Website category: auto
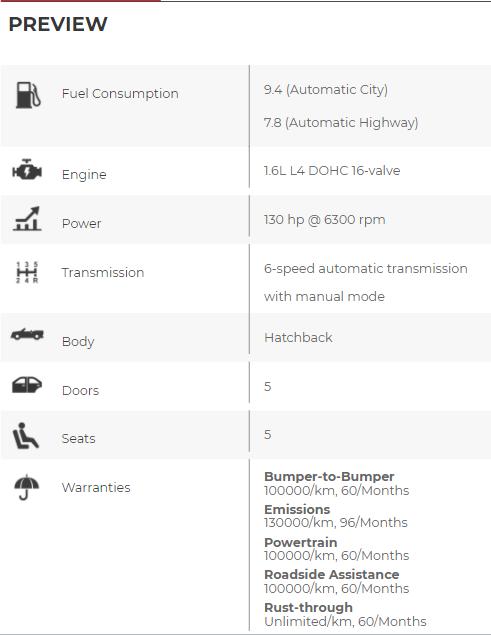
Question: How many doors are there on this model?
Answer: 5

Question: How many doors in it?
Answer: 5

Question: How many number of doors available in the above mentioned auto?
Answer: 5

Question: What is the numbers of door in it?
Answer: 5

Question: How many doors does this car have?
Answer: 5

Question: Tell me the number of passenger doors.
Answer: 5

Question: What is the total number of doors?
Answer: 5

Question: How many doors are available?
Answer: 5

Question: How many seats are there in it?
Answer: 5

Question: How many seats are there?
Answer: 5

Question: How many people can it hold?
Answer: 5

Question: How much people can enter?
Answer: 5

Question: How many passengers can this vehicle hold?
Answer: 5

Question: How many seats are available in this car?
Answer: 5

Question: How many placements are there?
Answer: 5

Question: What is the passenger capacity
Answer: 5

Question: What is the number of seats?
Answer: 5

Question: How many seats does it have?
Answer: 5

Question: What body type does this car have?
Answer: Hatchback

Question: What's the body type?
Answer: Hatchback

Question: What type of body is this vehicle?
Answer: Hatchback

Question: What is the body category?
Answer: Hatchback

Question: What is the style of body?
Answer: Hatchback

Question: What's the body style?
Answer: Hatchback

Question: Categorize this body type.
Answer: Hatchback

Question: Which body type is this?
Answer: Hatchback

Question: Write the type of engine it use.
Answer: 1.6L L4 DOHC 16-valve

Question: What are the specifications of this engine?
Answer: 1.6L L4 DOHC 16-valve

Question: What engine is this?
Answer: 1.6L L4 DOHC 16-valve

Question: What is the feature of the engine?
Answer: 1.6L L4 DOHC 16-valve

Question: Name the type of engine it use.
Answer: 1.6L L4 DOHC 16-valve

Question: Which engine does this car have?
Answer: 1.6L L4 DOHC 16-valve

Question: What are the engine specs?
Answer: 1.6L L4 DOHC 16-valve

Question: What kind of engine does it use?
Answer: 1.6L L4 DOHC 16-valve

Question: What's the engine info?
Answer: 1.6L L4 DOHC 16-valve

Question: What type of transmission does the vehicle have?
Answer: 6-speed automatic transmission with manual mode

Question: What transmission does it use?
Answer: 6-speed automatic transmission with manual mode

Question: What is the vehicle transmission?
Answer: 6-speed automatic transmission with manual mode

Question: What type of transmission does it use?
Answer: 6-speed automatic transmission with manual mode

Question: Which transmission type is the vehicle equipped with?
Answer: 6-speed automatic transmission with manual mode

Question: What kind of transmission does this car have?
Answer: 6-speed automatic transmission with manual mode

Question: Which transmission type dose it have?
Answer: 6-speed automatic transmission with manual mode

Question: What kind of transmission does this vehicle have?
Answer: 6-speed automatic transmission with manual mode

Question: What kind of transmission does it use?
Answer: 6-speed automatic transmission with manual mode

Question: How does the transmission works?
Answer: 6-speed automatic transmission with manual mode

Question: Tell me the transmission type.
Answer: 6-speed automatic transmission with manual mode

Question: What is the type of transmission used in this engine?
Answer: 6-speed automatic transmission with manual mode

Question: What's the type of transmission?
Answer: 6-speed automatic transmission with manual mode

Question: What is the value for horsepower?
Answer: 130 hp @ 6300 rpm

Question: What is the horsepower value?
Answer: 130 hp @ 6300 rpm

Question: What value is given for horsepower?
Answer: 130 hp @ 6300 rpm

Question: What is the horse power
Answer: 130 hp @ 6300 rpm

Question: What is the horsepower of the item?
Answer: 130 hp @ 6300 rpm

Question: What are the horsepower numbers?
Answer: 130 hp @ 6300 rpm

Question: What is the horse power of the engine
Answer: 130 hp @ 6300 rpm

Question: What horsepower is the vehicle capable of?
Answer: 130 hp @ 6300 rpm

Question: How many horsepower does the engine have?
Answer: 130 hp @ 6300 rpm

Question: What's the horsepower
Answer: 130 hp @ 6300 rpm

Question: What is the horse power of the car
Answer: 130 hp @ 6300 rpm

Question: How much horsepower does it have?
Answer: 130 hp @ 6300 rpm

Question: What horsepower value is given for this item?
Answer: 130 hp @ 6300 rpm

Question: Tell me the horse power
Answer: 130 hp @ 6300 rpm

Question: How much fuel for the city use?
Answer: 9.4 (Automatic City)

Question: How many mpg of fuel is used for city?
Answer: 9.4 (Automatic City)